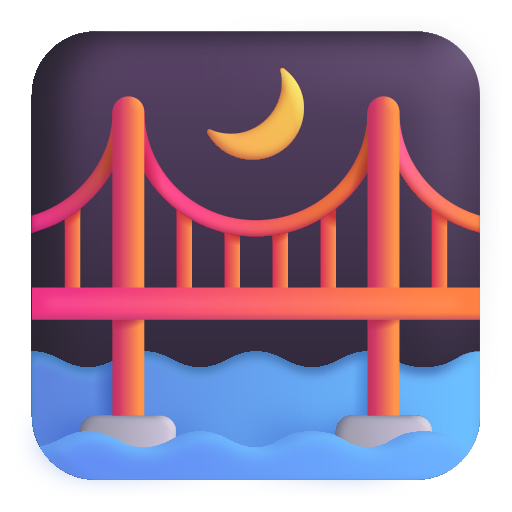
bridge at night color